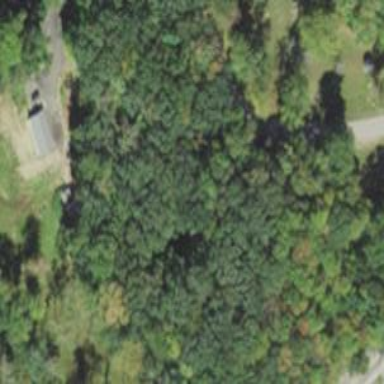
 designated as Existing Preserved Open Space."